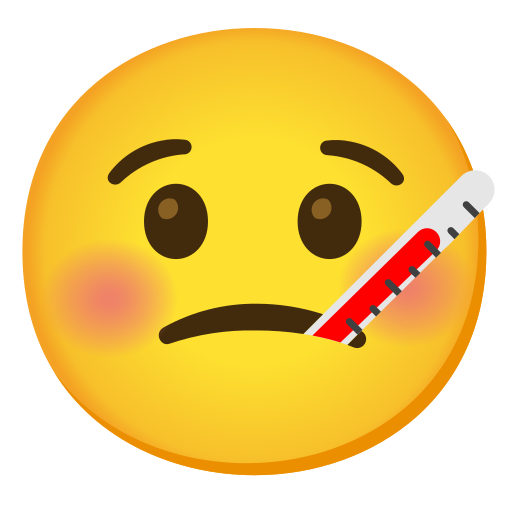
Emoji: 🤒